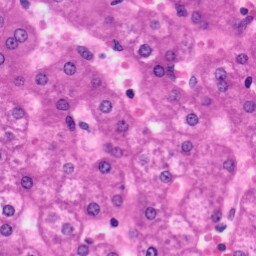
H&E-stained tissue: Liver